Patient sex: F
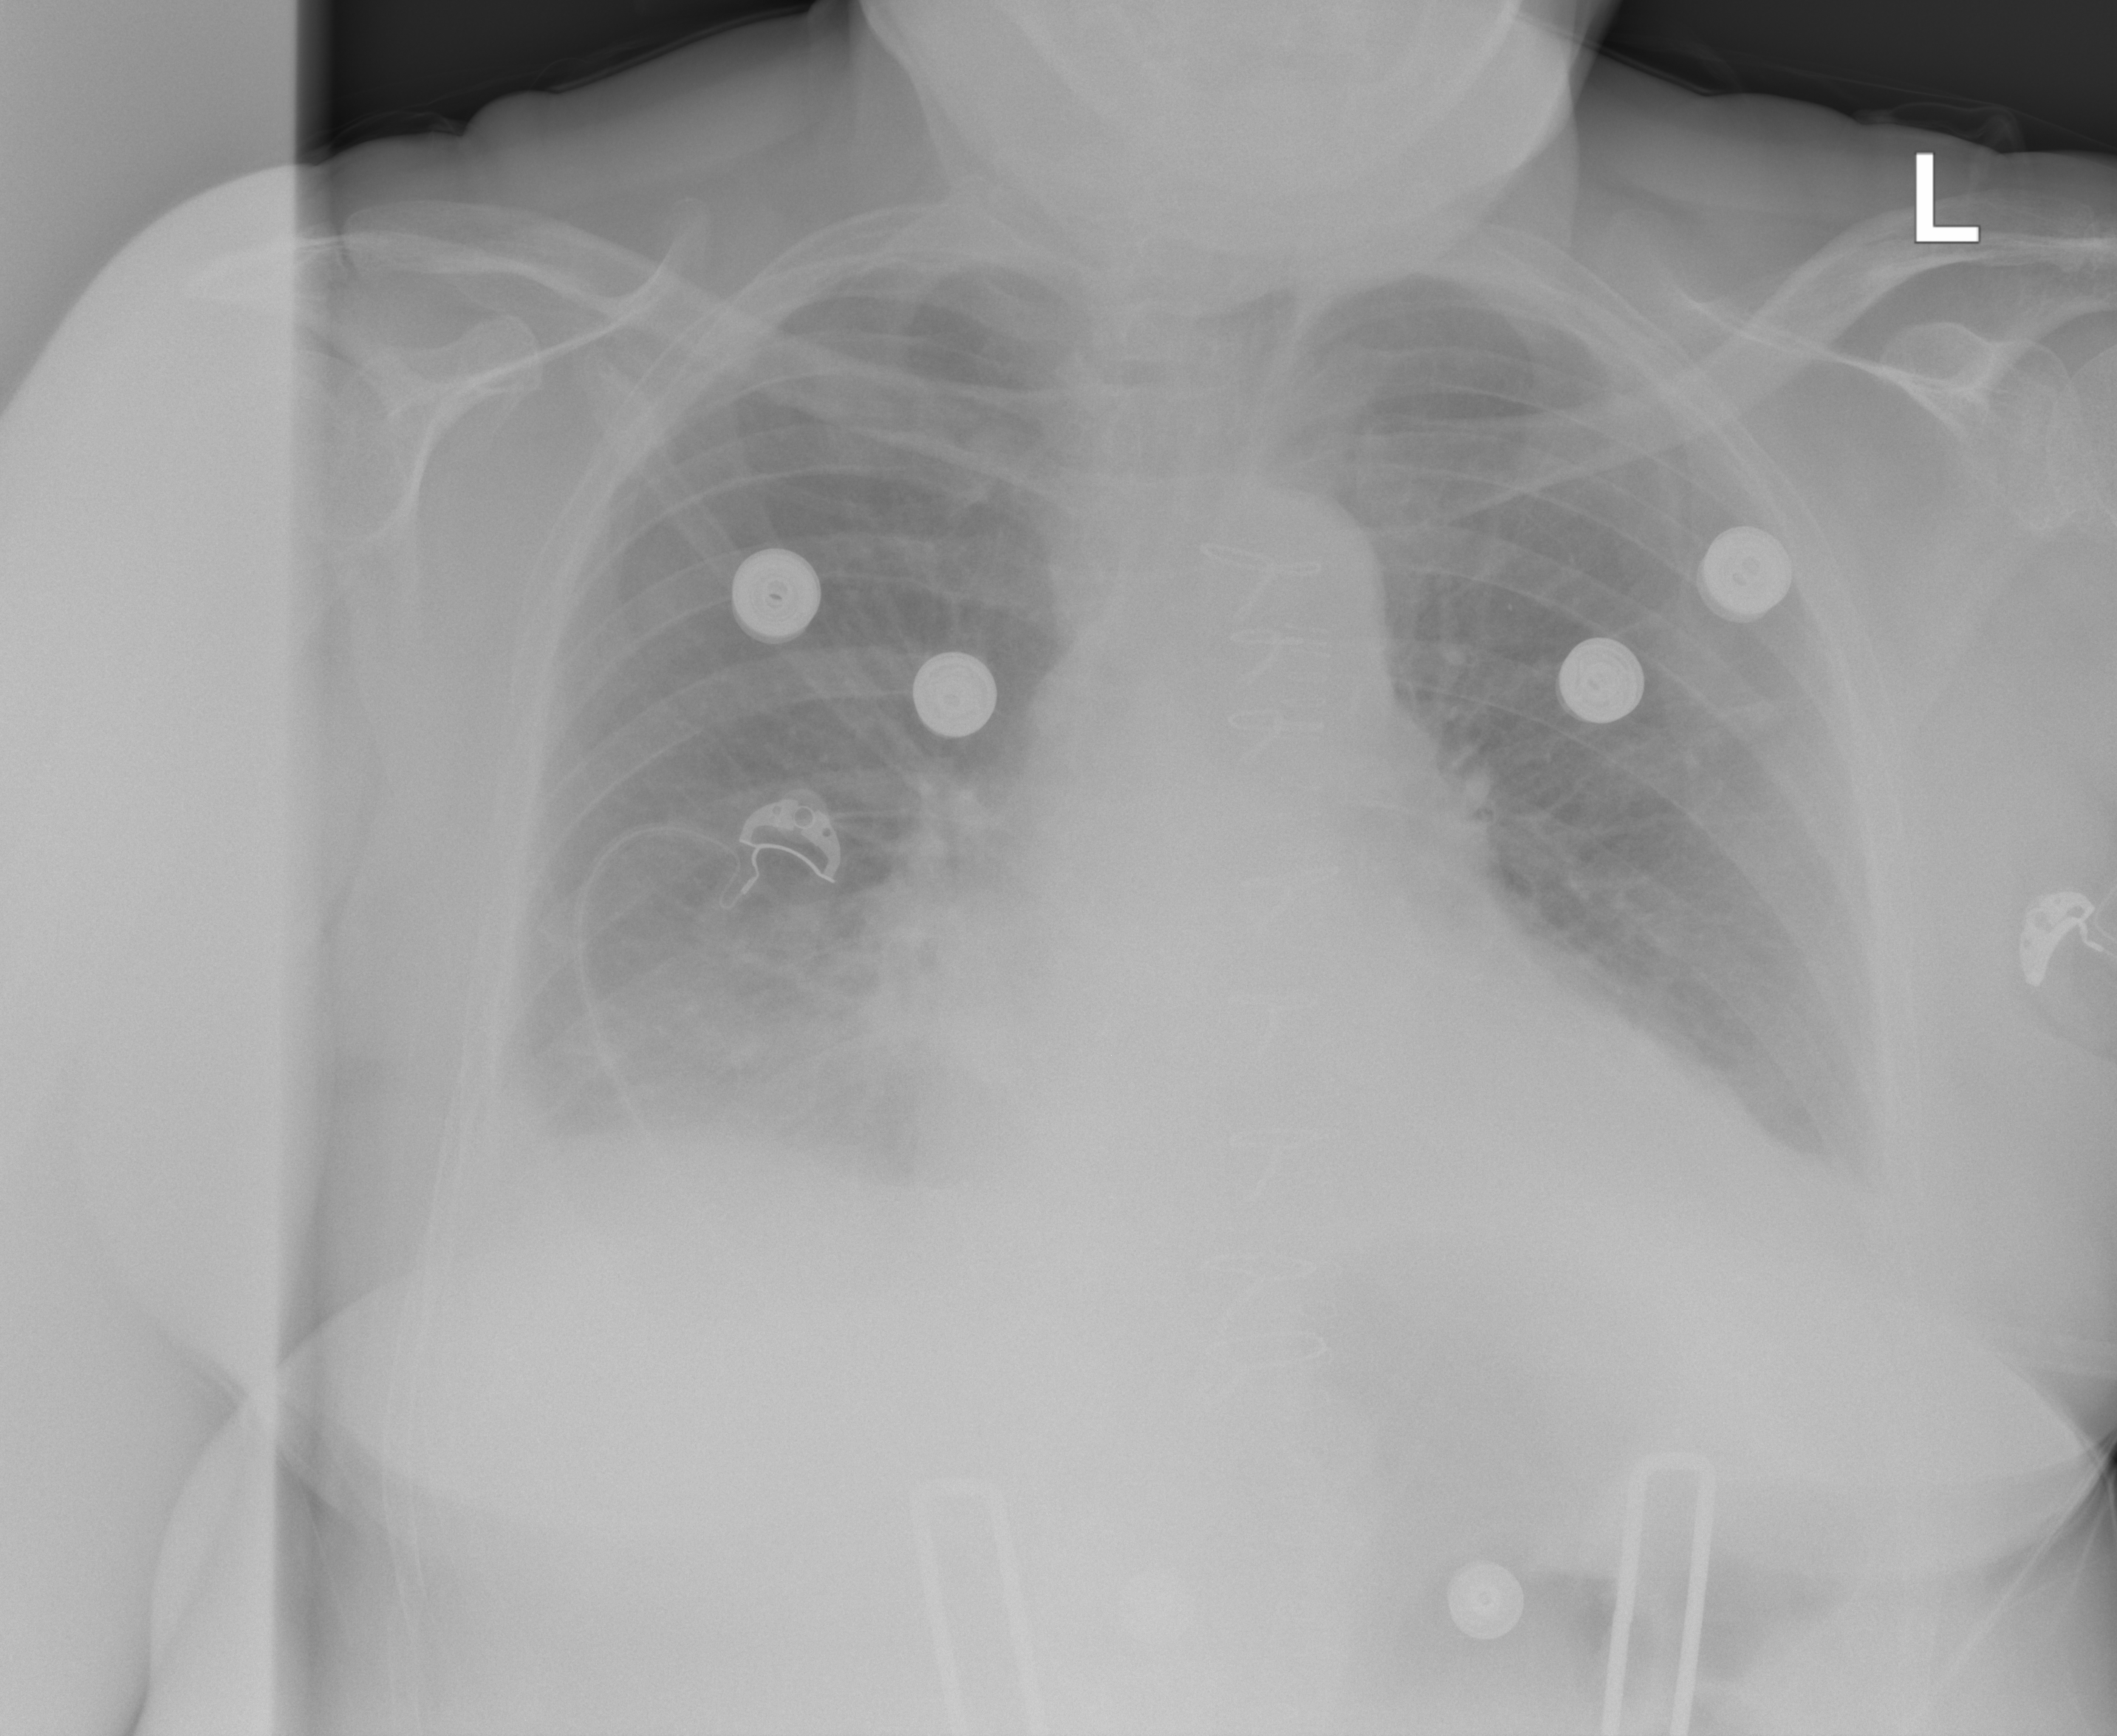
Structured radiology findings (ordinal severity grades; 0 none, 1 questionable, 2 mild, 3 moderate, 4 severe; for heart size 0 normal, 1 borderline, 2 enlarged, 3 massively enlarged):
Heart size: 2
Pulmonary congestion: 2
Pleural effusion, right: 2
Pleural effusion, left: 2
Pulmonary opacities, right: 1
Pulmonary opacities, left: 0
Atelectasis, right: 2
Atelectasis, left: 2